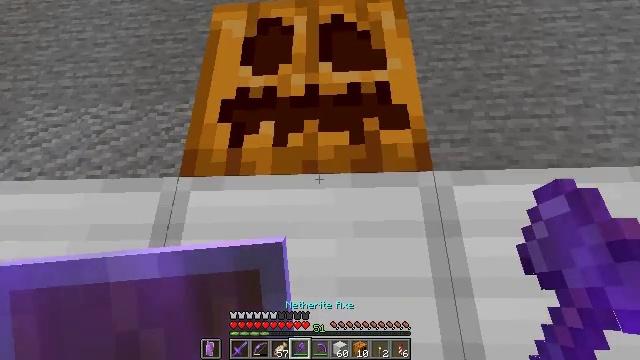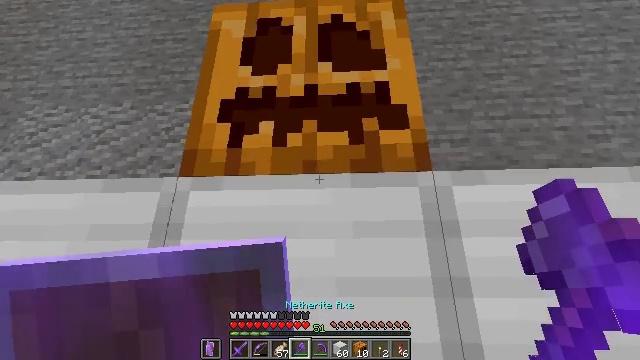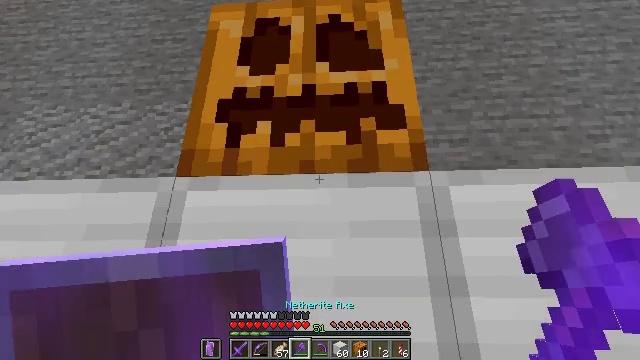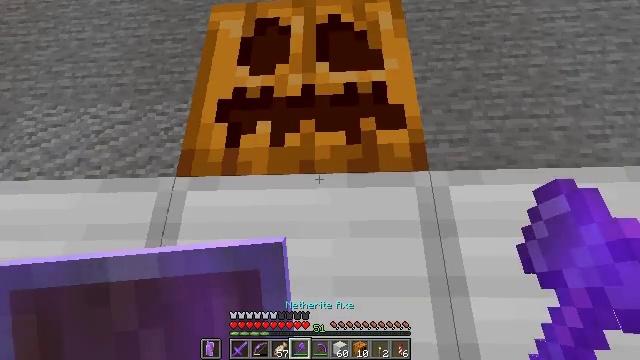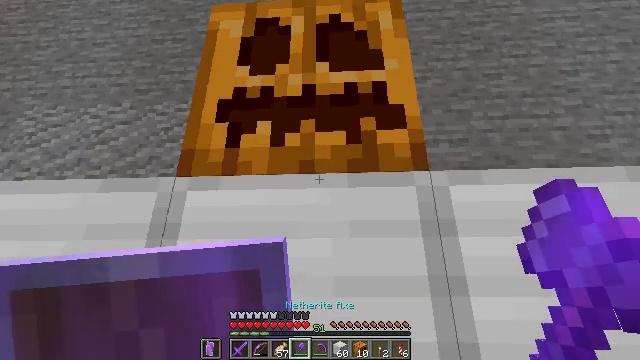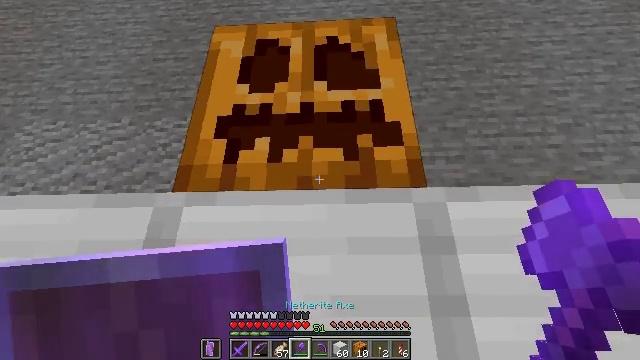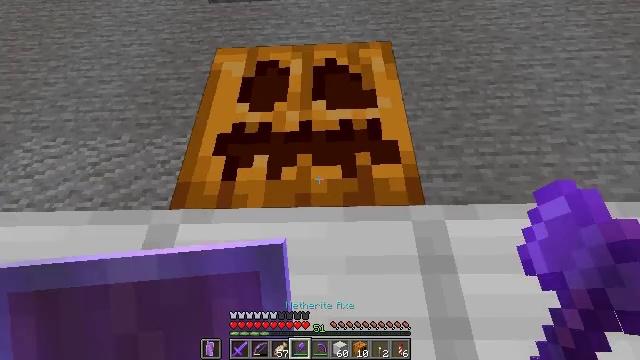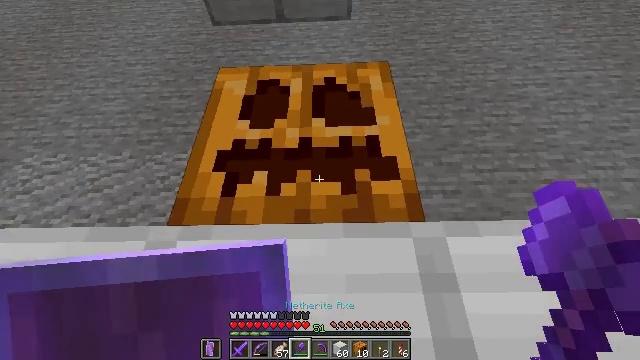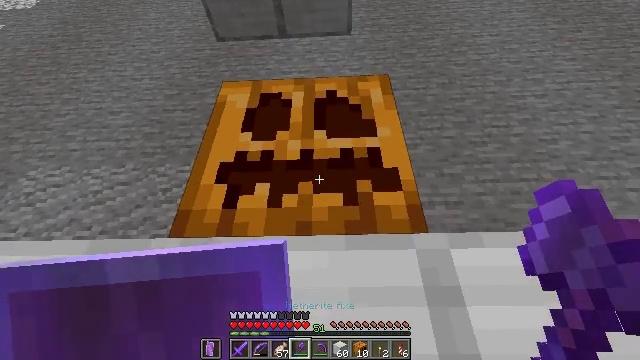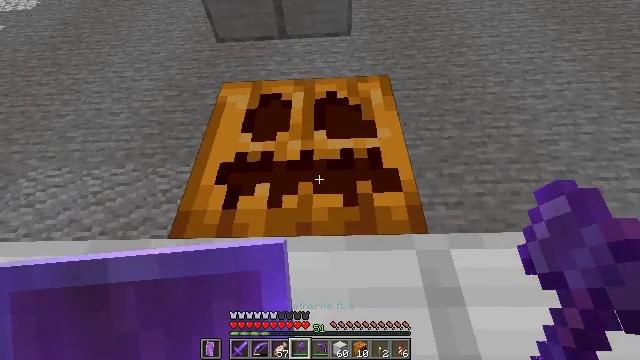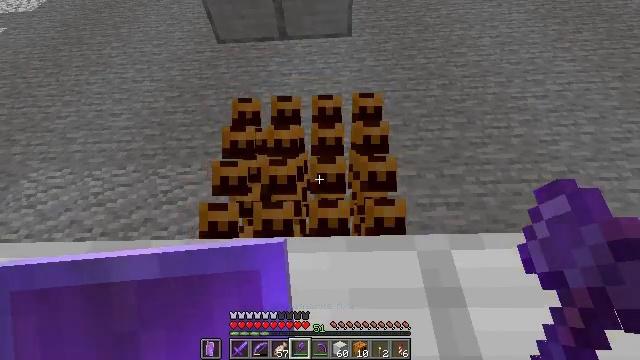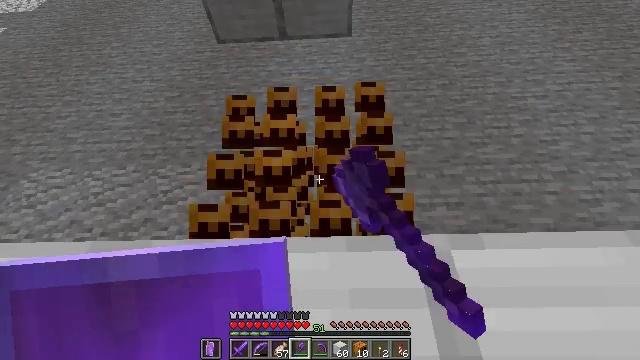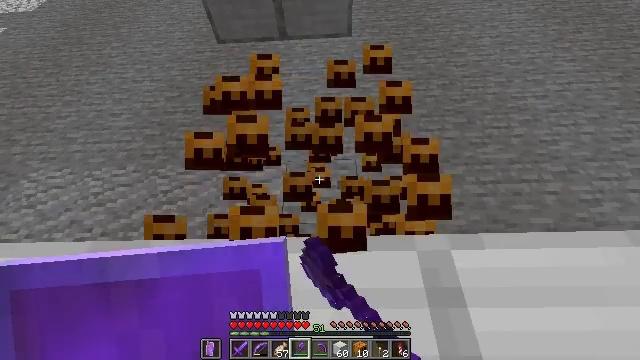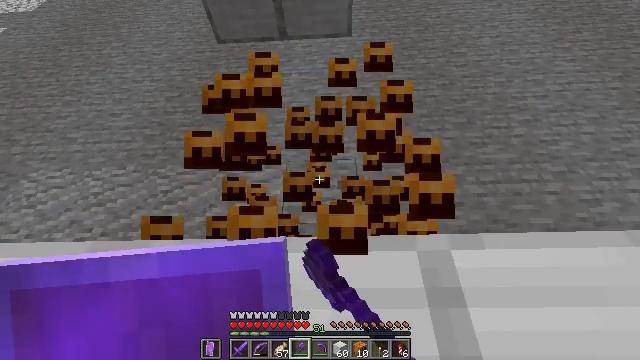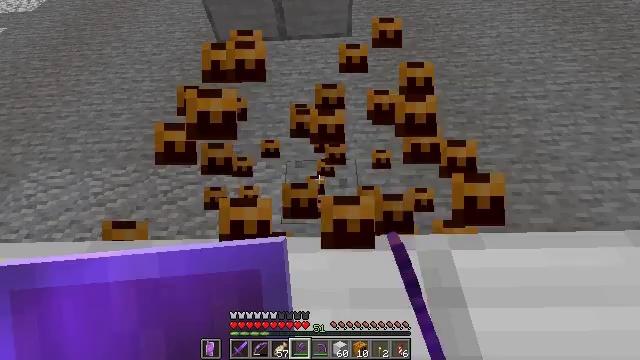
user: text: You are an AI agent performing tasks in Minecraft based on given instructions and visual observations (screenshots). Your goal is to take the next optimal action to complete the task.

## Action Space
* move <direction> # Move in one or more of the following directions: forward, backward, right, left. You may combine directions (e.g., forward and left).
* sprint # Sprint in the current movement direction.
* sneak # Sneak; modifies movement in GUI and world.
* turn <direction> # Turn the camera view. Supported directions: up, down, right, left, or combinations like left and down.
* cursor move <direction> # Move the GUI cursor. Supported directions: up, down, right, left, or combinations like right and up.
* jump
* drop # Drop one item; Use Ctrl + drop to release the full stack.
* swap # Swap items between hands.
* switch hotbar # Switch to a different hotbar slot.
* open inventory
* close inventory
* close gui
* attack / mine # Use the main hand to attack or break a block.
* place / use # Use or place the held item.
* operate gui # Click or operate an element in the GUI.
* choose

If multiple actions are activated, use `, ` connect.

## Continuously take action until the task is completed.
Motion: motion action
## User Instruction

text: Attack the carved pumpkin to gather it.
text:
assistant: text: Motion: no_op
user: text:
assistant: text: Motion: no_op
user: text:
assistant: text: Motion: no_op
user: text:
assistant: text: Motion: no_op
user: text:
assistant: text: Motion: turn up
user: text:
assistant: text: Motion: turn up
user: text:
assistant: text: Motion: turn up
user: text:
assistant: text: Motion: turn up
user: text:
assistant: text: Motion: no_op
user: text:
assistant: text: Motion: attack / mine
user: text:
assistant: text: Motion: attack / mine
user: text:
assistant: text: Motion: attack / mine
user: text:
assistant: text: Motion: attack / mine
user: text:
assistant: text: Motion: attack / mine
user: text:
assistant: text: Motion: attack / mine